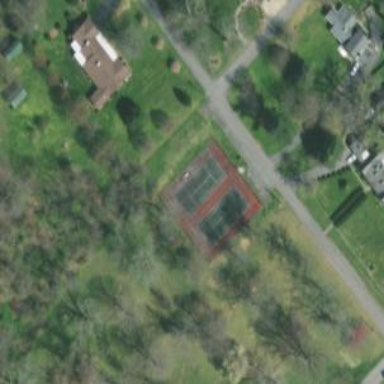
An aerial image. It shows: Tennis court in leisure pitch.